五年级 · 立体几何学
（2021 春・汶上县期末）计算如图图形的体积和表面积。（单位：分米）

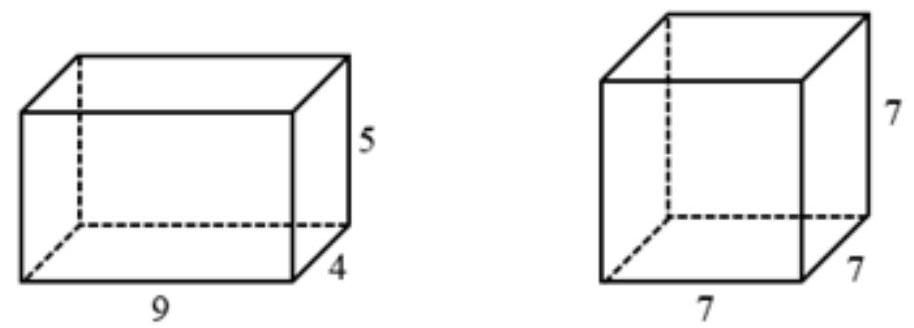
答案: 解 $(9 \times 4+9 \times 5+4 \times 5) \times 2$

$=(36+45+20) \times 2$

$=101 \times 2$

$=202$ (平方分米)

$9 \times 4 \times 5$

$=36 \times 5$

$=180$ （立方分米）

$7 \times 7 \times 6$

$=49 \times 6$

$=294$ (平方分米)

$7 \times 7 \times 7$

$=49 \times 7$

$=343$ （立方分米）

答: 长方体的体积是 180 立方分米, 表面积是 202 平方分米; 正方体体积是 343 立方分米，表面
积是 294 平方分米。